Question: I was asked to draw a graph like this one

using Latex (more precisely, tikz and/or pgf). This would not be a problem if I had the data, but I don't. All I have is the <URL> from where graphs can be displayed, but I don't know how to get the data from there.
I spent the day today trying to get this data, including writing to Google and using a type of software which traces the line and infers the points of a graph, such as Datathief and DigitizeIt, but I was unsuccessful. I think the latter did not work because the lines in the graph are too thin and have more than one shade of blue. Of course, I tried to improve the picture quality using Paint and Gimp but I still couldn't make it work.
I also tried using eps2pgf, a Java script which transforms eps figures into pgf code, but even that was not working for the graphs I saved using Image Capture (mac) and Print Screen (Windows), and to be honest this would be my last option since it is a "brute force approach", spitting an ugly code that you can't really improve on.
After all that I decided to start learning Python, because my supervisor, the person who asked me to draw this picture using tikz, said that there is a Python code to get data from websites like this. Now I am not even sure Python will do the job (though I am happy for the excuse to learn it) and of course it takes time to learn a new language and do something like that, so I want to know whether there is really a way to get the data from that website, using preferably Python but if not, any other method.
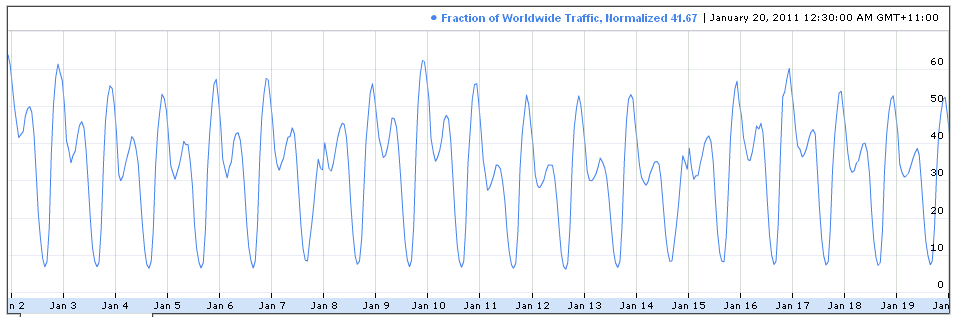
Answer: Well, it'd be great if Google provided an API for this data! That said, you can still scrape some data out of the site. Here's how to go about it...
I prefer <URL> for Firefox, but Chrome's developer tools should also work.
First things first, let's visit the <URL> in question and use Firebug try and see what's going on. Activate Firebug with F12 or go to Tools->Firebug->Open Firebug. Click on the Net tab first and reload the page. This shows all the requests made, and will give you some insight into how the site works. Usually flash plugins load data externally, as opposed to having it embedded in the actual plugin, and if you look at the requests you'll see request labeled 'POST service'. If you hover over it, firebug shows the full url and you'll see the page made a request to 'http://www.google.com/transparencyreport/traffic/service'. You can click on the request and look at the headers sent, the post data, the response and cookies used to perform the request.

If you look at the response, you'll see what appears to be malformed JSON. From what I can tell this appears to contain the list of normalized traffic data points. You could actually cut and paste the response out of firebug, but since this IS a python question, let's work a bit harder.
To make the post request successfully, we'll need to do (nearly) everything the browser does. We can cheat a bit and just copy the request headers and post data out of firebug, to spoof a request.
Use triple quotes to paste multi-line strings into the shell. Copy the request headers and paste it in.

'''
>>> headers = """ <paste headers> """
'''
Next convert it to a dict for httplib2. I'm going to use a list comprehension (which splits the string based on newlines, then splits the line on the first : and strips trailing whitespace, which gives me a list of two-elemnt lists that 'dict' can convert into a dictionary), but you could do this however you want. You could manually create the dict too, I just find this faster.
'''
>>> headers = dict([[s.strip() for s in line.split(':', 1)]
for line in headers.strip().split('
')])
'''
And copy in the post data.

'''
>>> body = """ <paste post data> """
'''
I'm going to use <URL>. We'll make the POST request using the url to the API, the headers we copied and the post data we copied from firebug. The request returns a tuple of response headers and content.
'''
>>> import httplib2
>>> h = httplib2.Http()
>>> url = 'http://www.google.com/transparencyreport/traffic/service'
>>> resp, content = h.request(url, 'POST', body=body, headers=headers)
'''
The original format is really weird and only the top bit seems to contain the data points, so I'll ditch the rest.
'''
>>> cleaned = content.split("'")[0][4:-1] + ']'
'''
Now that it's valid JSON, so we can deserialize it into native python data types.
'''
>>> import json
>>> data = json.loads(cleaned)
'''
All of the points I'm interested in are floats, so I'll filter based on that.
'''
>>> data = [x for x in data if type(x) == float]
'''
Now that we have our data, inspect it, do additional processing, etc...
'''
>>> data[:5]
<<<
[44.73874282836914,
45.4061279296875,
47.5350456237793,
44.56114196777344,
46.08817672729492]
'''
...or just save it.
'''
>>> with open('data.json', 'w') as f:
...: f.write(json.dumps(data))
'''
We could also plot it out using <URL>.
'''
>>> import matplotlib.pyplot as plt
>>> plt.plot(data)
'''

If you are just interested in a few things you can adjust the chart to display what you want and then use the request headers/post data used by the proper request to 'http://www.google.com/transparencyreport/traffic/service'. You'll might want to inspect the actual response closer than I did, I just discarded the parts that didn't make sense to me. Hopefully they'll expose a public API for this data.